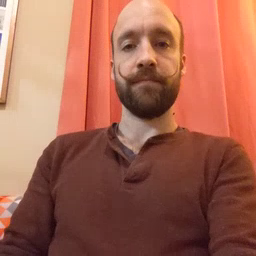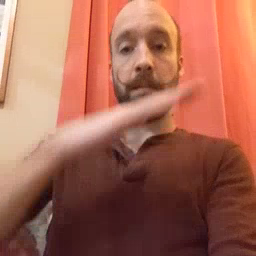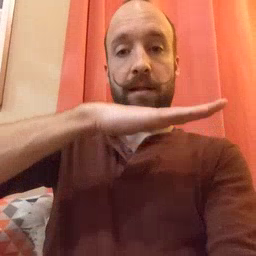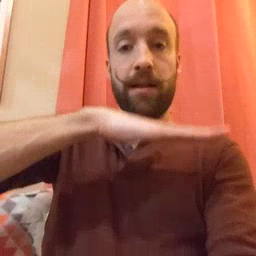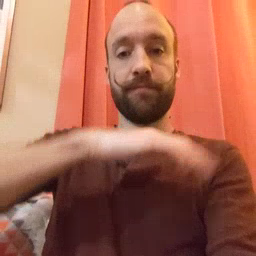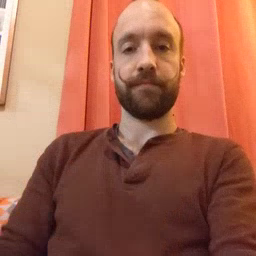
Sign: table